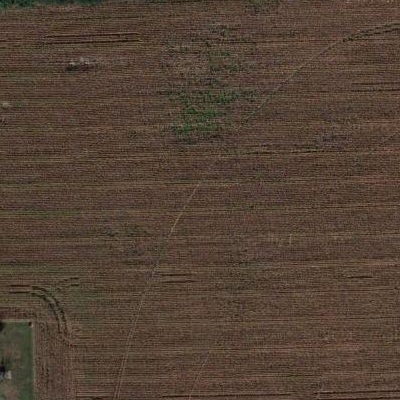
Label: bField